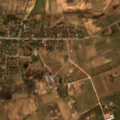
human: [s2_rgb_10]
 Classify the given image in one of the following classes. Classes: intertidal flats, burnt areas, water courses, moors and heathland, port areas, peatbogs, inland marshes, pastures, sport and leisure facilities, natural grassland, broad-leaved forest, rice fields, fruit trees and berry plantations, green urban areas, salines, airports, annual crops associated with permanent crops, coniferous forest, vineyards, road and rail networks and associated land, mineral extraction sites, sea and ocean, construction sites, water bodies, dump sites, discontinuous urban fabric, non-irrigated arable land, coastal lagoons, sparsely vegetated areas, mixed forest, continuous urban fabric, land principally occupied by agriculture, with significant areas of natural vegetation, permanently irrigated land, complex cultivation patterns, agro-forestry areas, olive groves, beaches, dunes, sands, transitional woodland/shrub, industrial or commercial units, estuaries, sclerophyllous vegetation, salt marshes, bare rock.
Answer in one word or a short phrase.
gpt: discontinuous urban fabric, non-irrigated arable land, complex cultivation patterns